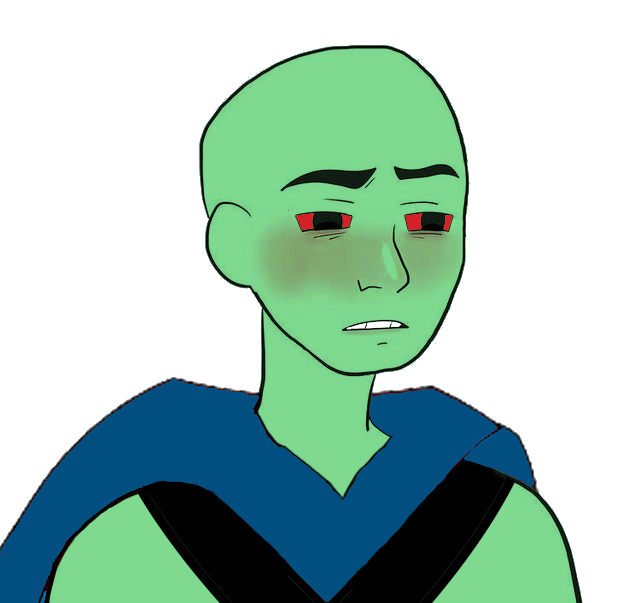
Label: 5_Twinkjak